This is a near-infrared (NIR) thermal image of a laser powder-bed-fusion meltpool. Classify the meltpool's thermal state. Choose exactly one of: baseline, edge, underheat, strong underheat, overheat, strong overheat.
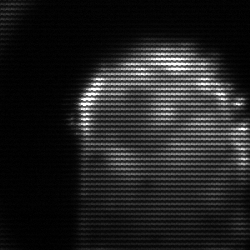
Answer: baseline